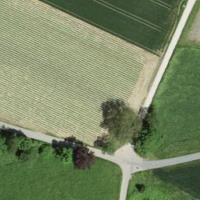
EUNIS habitat code: 25
Species observed at this site:
Pseudochorthippus parallelus